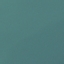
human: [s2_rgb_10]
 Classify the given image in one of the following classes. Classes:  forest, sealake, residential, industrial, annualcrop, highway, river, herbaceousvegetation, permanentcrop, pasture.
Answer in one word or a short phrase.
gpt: SeaLake